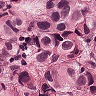
Metastatic tissue present: yes